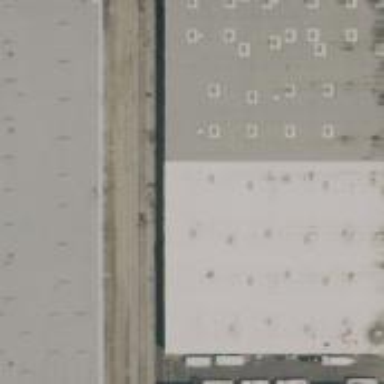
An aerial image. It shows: Warehouse building.